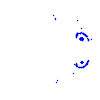
Particle: pion